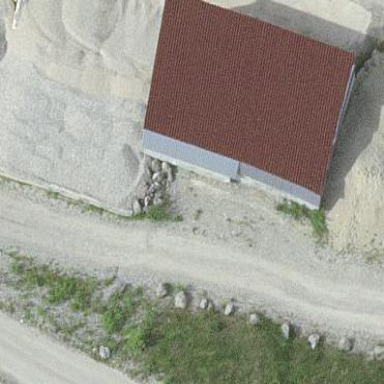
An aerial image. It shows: View of roof of building.